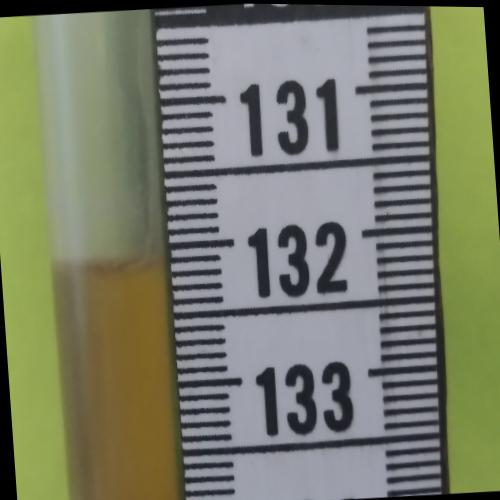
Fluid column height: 132.1 cm